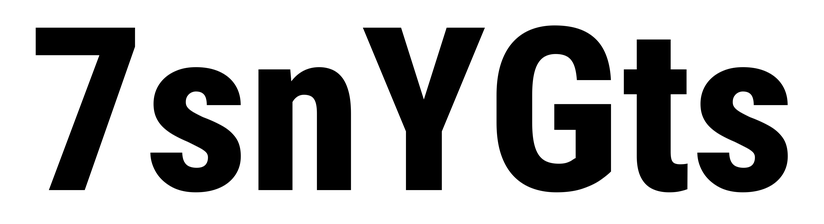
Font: Roboto_Condensed_ExtraBold